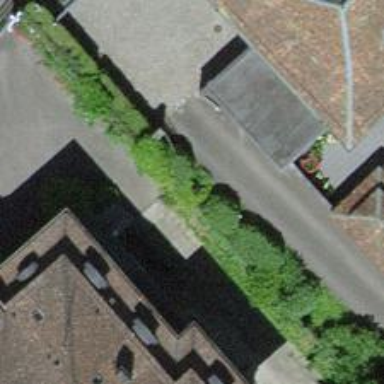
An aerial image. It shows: Shrub in its natural environment.